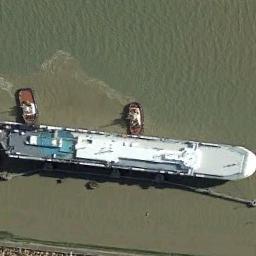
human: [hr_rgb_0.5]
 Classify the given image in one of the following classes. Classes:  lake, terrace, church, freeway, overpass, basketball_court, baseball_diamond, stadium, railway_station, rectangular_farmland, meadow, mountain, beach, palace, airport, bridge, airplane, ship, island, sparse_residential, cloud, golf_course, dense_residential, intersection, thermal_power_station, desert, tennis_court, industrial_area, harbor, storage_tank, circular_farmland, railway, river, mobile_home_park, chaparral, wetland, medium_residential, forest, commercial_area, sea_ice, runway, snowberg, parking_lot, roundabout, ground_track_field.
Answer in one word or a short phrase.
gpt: ship